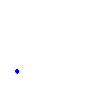
Particle: proton